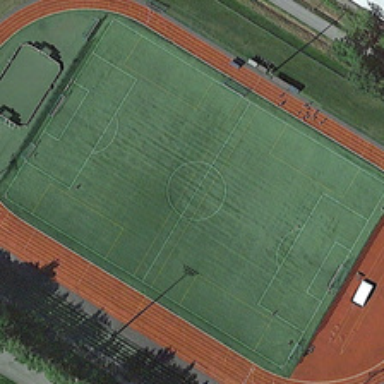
The playground consists of a red track and a green football field .